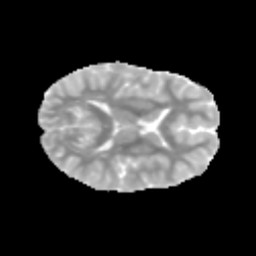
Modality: MD
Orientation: axial
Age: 10
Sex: female
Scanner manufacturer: siemens
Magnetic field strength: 3 T
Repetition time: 3.8 s
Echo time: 0.07 s